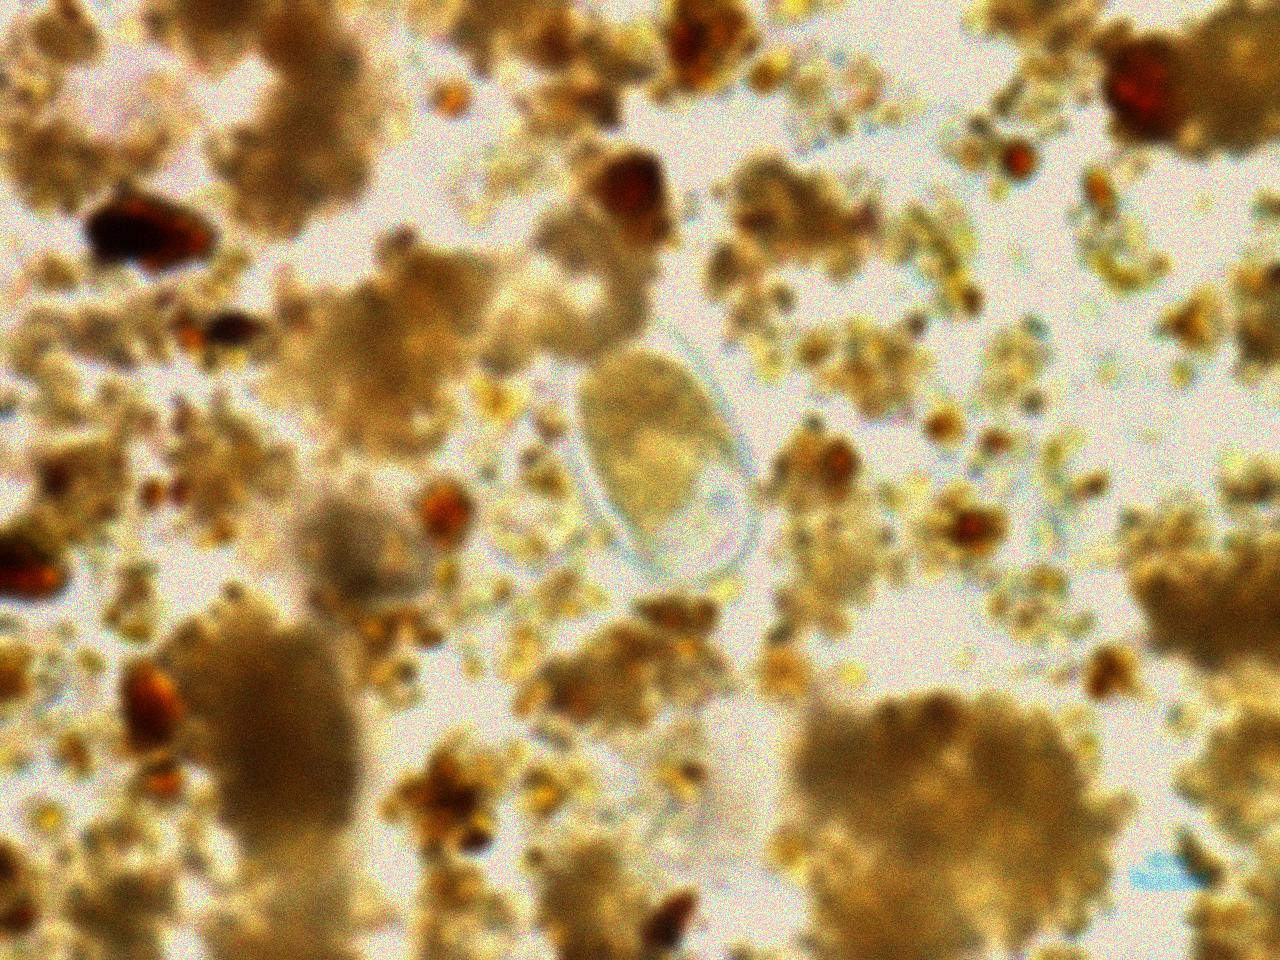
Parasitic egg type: Hookworm egg